Interaction volume radius: 5 \u00c5
Interaction volume height: 20 \u00c5
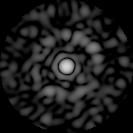
Disorder parameter: 0.821